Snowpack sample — Buffalo Mountain, Silverthorne, Colorado, USA (1/25/25, 10:11 AM MST)
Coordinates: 39.6222, -106.1139
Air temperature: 22 °F
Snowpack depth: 110 cm
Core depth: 40 cm
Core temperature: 46.4 °F
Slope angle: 12°, slope face: 102°
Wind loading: high
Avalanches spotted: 0
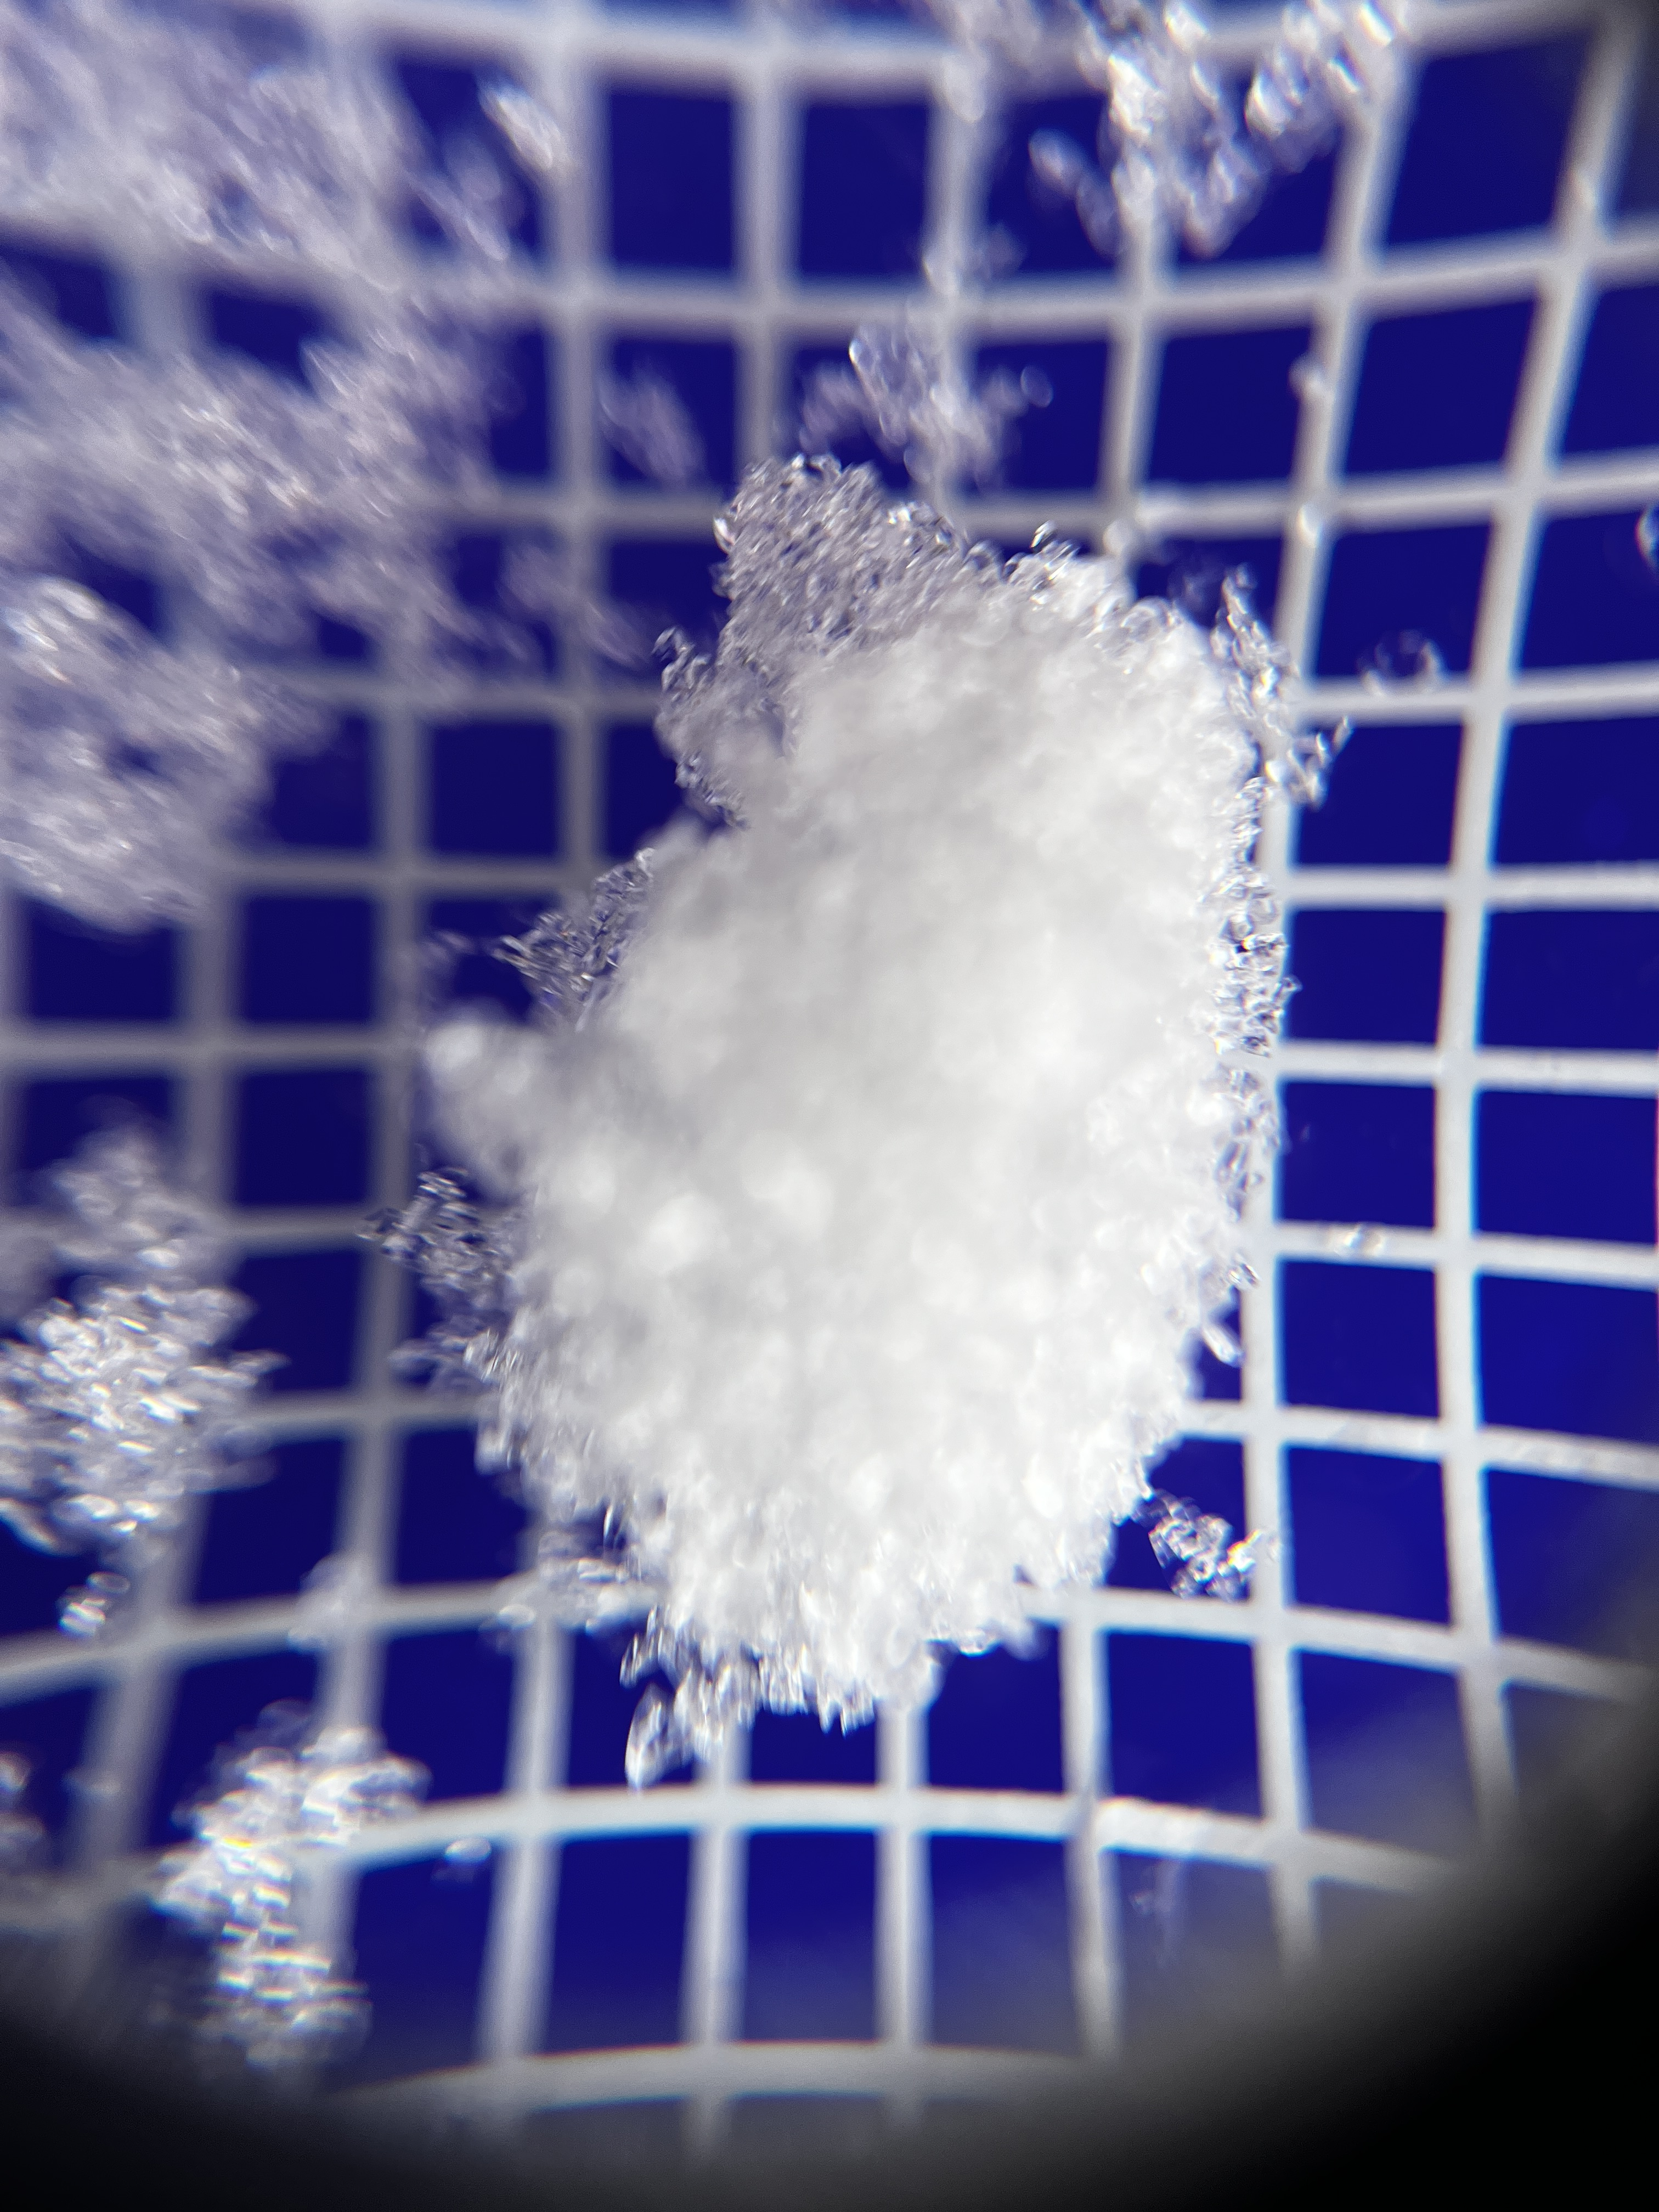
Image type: magnified_profile
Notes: No avalanches nearby, collected on the outskirts of a fire break 15 meters from the treeline, on way to Buffalo and Red Mountain